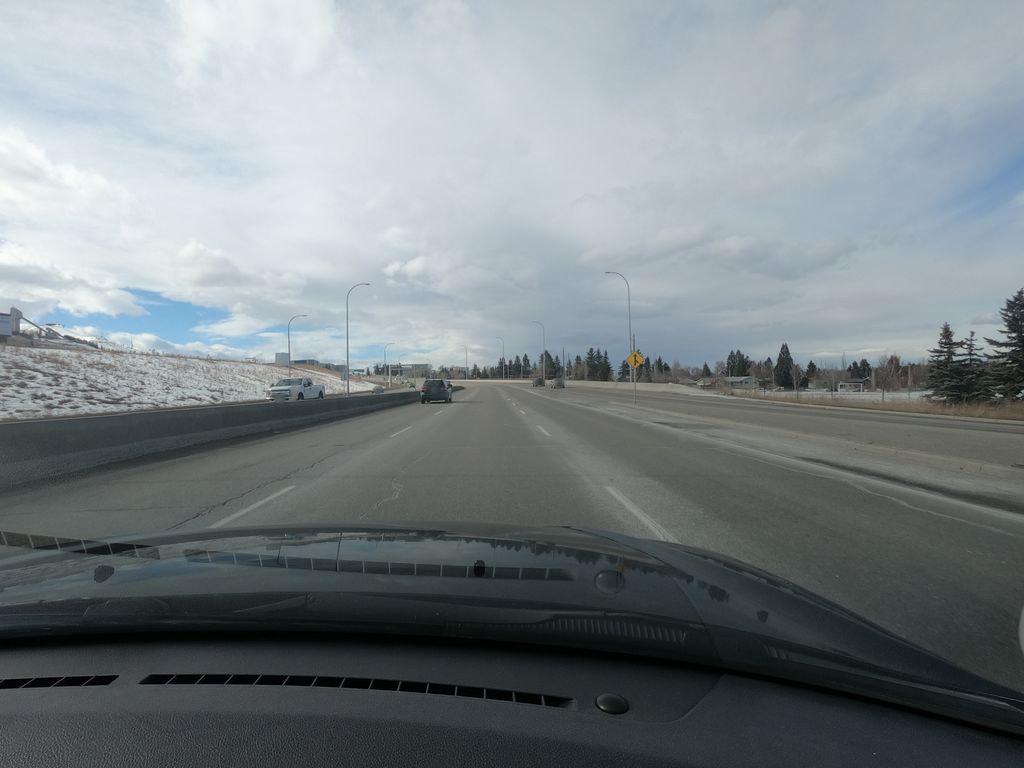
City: calgary